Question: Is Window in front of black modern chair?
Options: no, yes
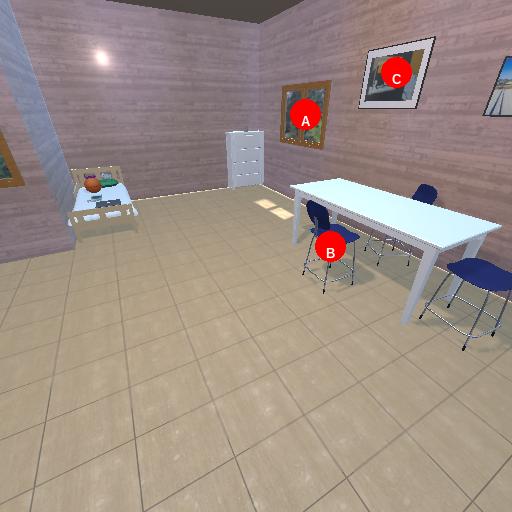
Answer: no